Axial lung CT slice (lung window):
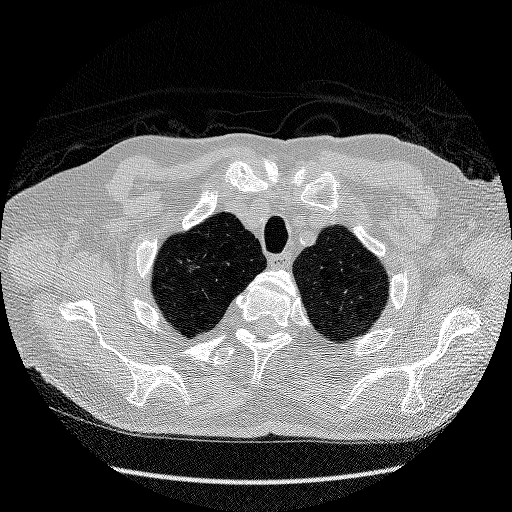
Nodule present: no